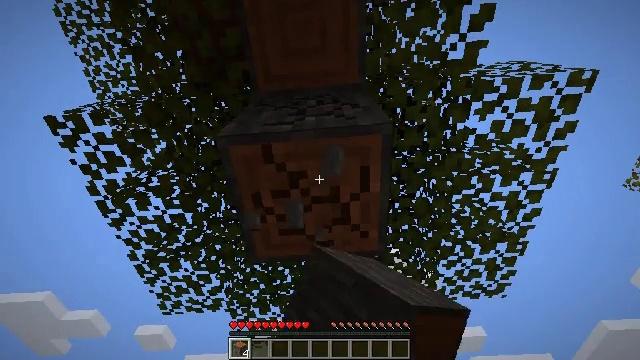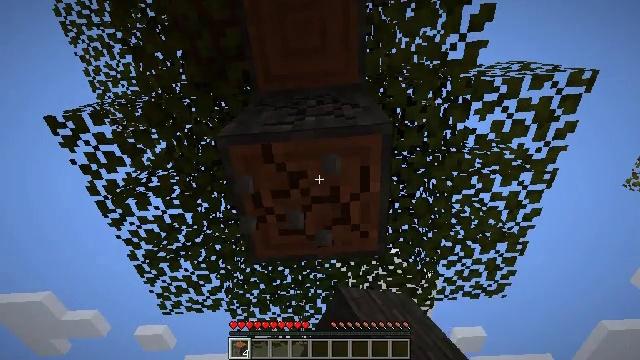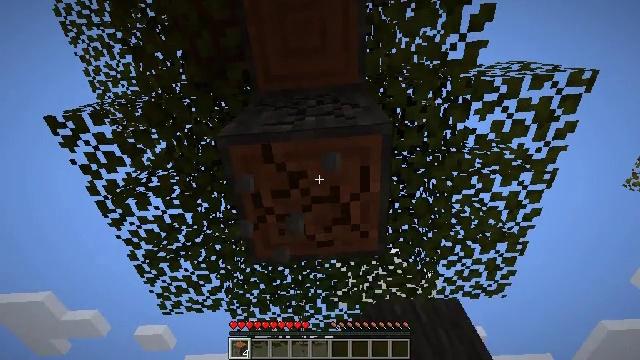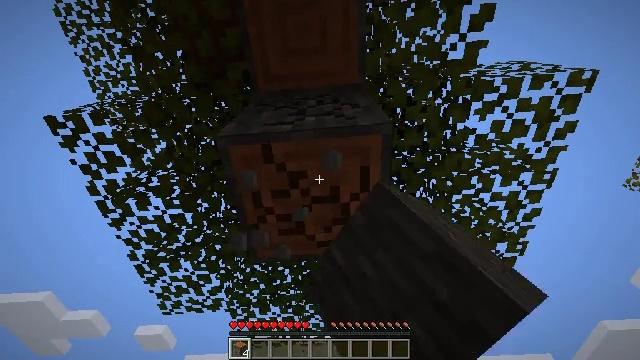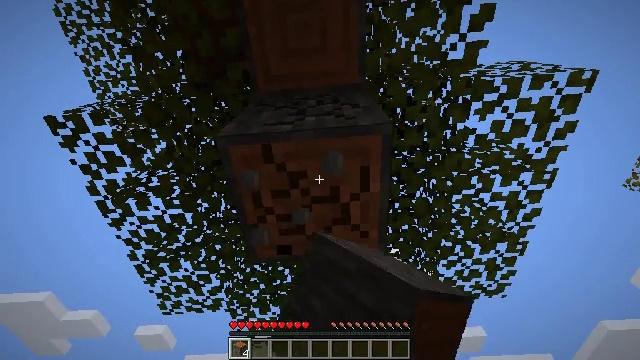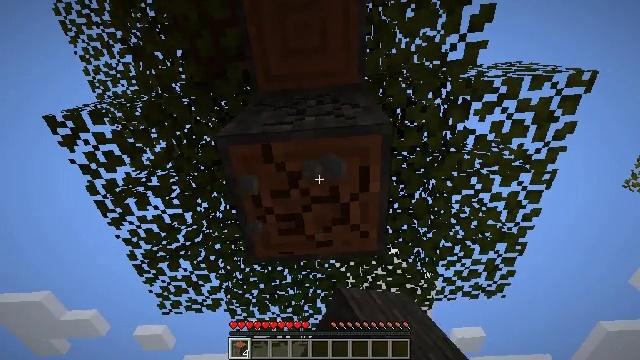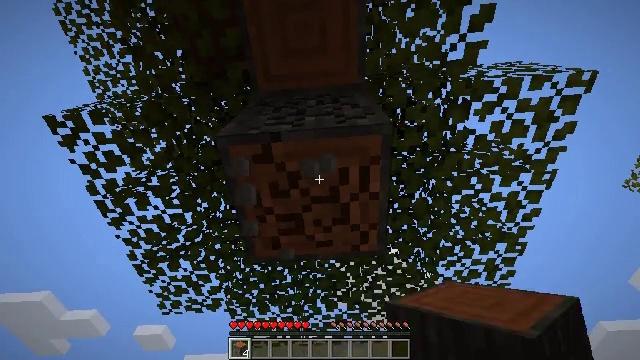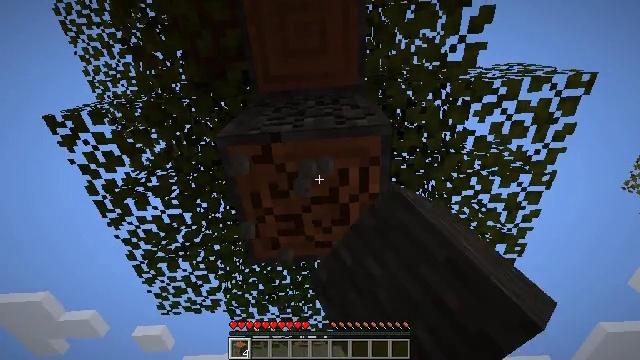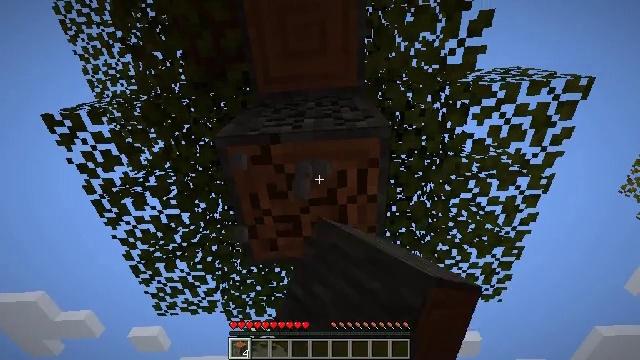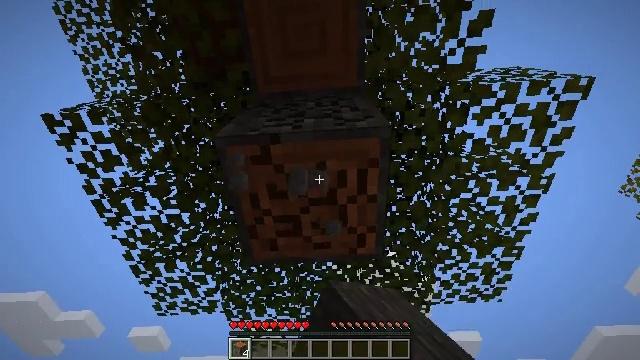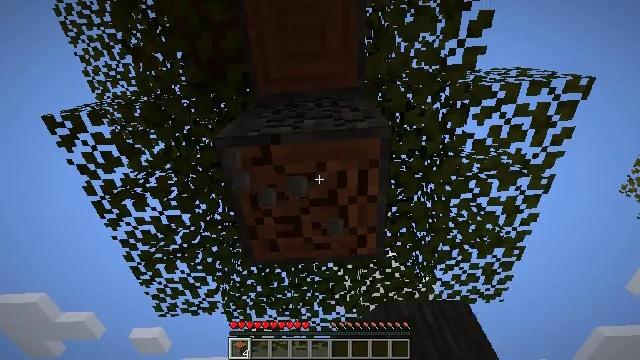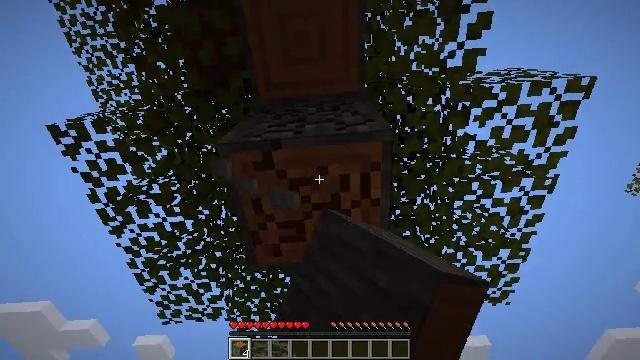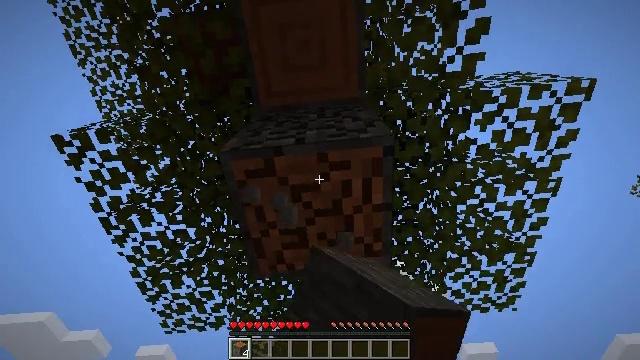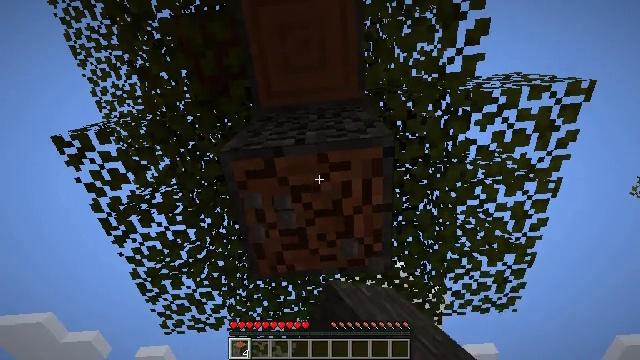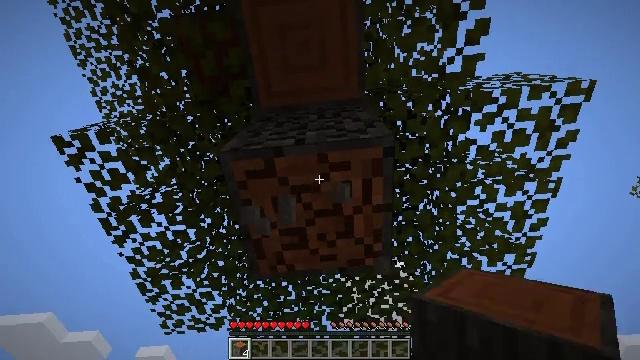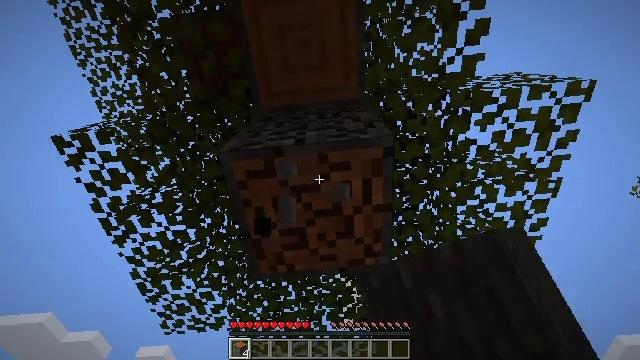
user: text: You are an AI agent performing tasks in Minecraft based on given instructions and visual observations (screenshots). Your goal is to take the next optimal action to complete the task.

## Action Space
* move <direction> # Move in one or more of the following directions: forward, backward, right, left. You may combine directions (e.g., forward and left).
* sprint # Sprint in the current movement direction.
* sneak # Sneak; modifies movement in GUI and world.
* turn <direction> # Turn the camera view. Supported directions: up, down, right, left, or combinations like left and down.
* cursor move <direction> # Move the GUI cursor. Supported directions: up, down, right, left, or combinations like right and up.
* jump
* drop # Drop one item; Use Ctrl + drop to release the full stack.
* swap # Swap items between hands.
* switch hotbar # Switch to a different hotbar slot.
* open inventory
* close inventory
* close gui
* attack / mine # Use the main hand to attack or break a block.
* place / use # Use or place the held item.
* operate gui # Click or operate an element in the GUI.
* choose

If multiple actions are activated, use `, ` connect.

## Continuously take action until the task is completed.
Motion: motion action
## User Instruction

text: Break the acacia log from the tree.
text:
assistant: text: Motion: attack / mine
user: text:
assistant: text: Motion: attack / mine
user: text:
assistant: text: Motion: attack / mine
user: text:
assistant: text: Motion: attack / mine
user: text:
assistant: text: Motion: attack / mine
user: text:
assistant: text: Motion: attack / mine
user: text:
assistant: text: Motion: attack / mine
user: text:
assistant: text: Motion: attack / mine
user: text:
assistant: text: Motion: attack / mine
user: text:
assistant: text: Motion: attack / mine
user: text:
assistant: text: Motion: turn left, attack / mine
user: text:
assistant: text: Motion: turn up, attack / mine
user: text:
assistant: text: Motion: attack / mine
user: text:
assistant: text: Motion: attack / mine
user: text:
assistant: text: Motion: attack / mine
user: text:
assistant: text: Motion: attack / mine
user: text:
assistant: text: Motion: attack / mine
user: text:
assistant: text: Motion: attack / mine
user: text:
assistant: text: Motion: attack / mine
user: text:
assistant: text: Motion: attack / mine
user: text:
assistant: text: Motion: attack / mine
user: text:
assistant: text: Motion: attack / mine
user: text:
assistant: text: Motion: attack / mine